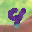
Label: 4